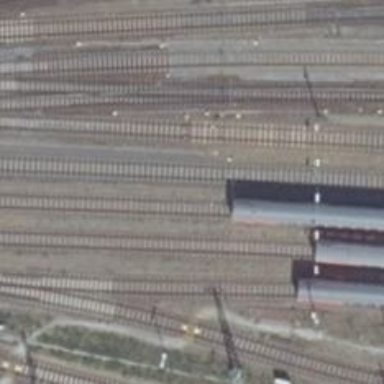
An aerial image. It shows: Railway signal.